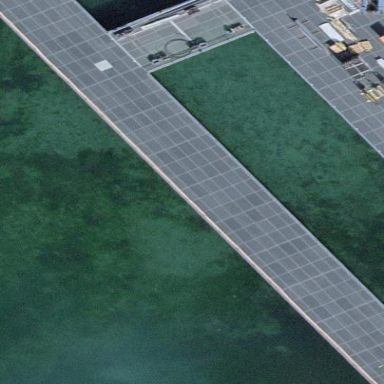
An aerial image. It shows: Man-made pier.